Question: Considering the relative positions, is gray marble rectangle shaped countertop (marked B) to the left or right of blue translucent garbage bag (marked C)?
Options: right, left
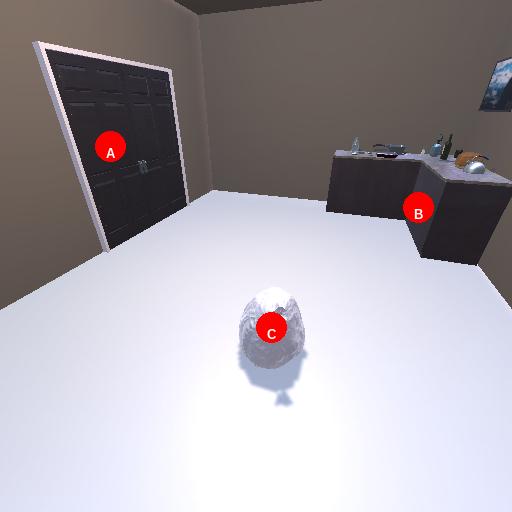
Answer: right